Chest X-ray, PA view. Patient: 68 years old, sex F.
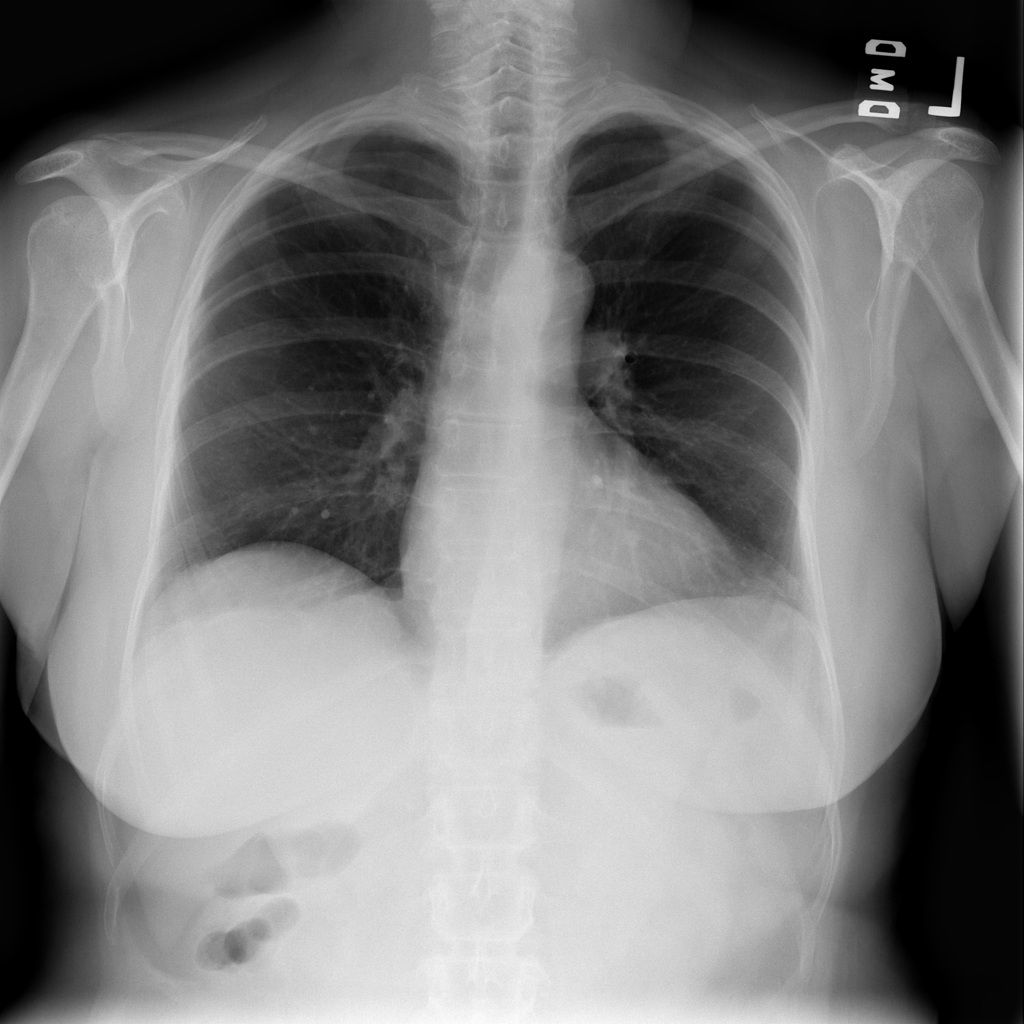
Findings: No Finding